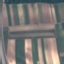
Land use / land cover class: PermanentCrop